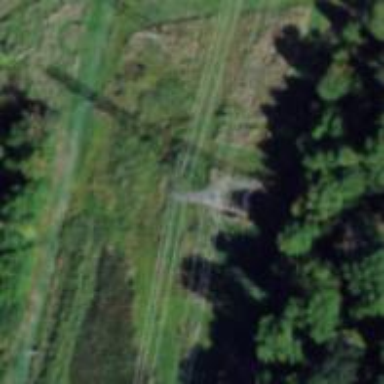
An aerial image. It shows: Lattice structure tower.